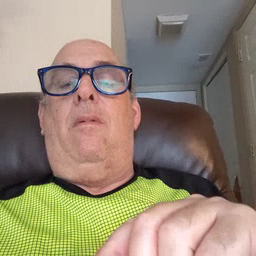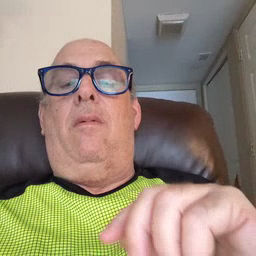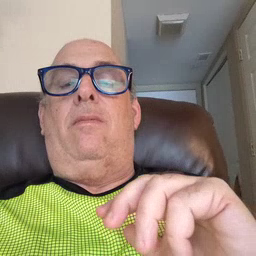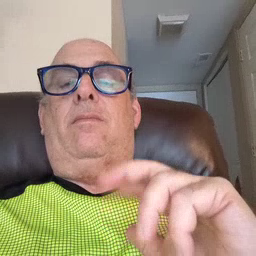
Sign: weus